Question: I'm a beginner in c# and i wrote myself a program. It checks if all the textboxes is filled correctly then it should display messagebox when save button is pressed but if all the textboxes isn't correct it shouldn't display it

This is the messagebox code:
'''
if (MessageBox.Show("Data is being saved", "Data saving", MessageBoxButtons.OK) == DialogResult.OK)
{
textBox1.Text = "";
textBox2.Text = "";
textBox3.Text = "";
textBox4.Text = "";
}
'''
This is the full code:
'''
using System;
using System.Collections.Generic;
using System.ComponentModel;
using System.Data;
using System.Drawing;
using System.Linq;
using System.Text;
using System.Text.RegularExpressions;
using System.Threading.Tasks;
using System.Windows.Forms;
namespace _5_prakt
{
public partial class Form1 : Form
{
public Form1()
{
InitializeComponent();
}
private void button1_Click(object sender, EventArgs e)
{
Regex regex1 = new Regex("^[a-zA-Z ]+$");
Regex dat = new Regex("^(0<URL>;
Regex epasts = new Regex(@"^([\w\.\-]+)@([\w\-]+)((\.(\w){2,3})+)$");
if (!regex1.IsMatch(textBox1.Text))
{
label5.ForeColor = Color.Red;
label5.Text = "Incorrectly entered name!";
}
else
{
label5.Text = "";
}
if (String.IsNullOrEmpty(textBox1.Text))
{
label5.ForeColor = Color.Red;
label5.Text = "Name wasn't entered!";
}
if (!regex1.IsMatch(textBox2.Text))
{
label6.ForeColor = Color.Red;
label6.Text = "Surname entered incorrectly!";
}
else
{
label6.Text = "";
}
if (String.IsNullOrEmpty(textBox2.Text))
{
label6.ForeColor = Color.Red;
label6.Text = "No surname!";
}
if (!dat.IsMatch(textBox3.Text))
{
label7.ForeColor = Color.Red;
label7.Text = "Incorrect code!";
}
else
{
label7.Text = "";
}
if (String.IsNullOrEmpty(textBox3.Text))
{
label7.ForeColor = Color.Red;
label7.Text = "Not entered!";
}
if (!epasts.IsMatch(textBox4.Text))
{
label8.ForeColor = Color.Red;
label8.Text = "Incorrectly entered email!";
}
else
{
label8.Text = "";
}
if (String.IsNullOrEmpty(textBox4.Text))
{
label8.ForeColor = Color.Red;
label8.Text = "Email not entered!";
}
if (MessageBox.Show("Data is being saved", "Data saving", MessageBoxButtons.OK) == DialogResult.OK)
{
textBox1.Text = "";
textBox2.Text = "";
textBox3.Text = "";
textBox4.Text = "";
}
}
}
}
'''
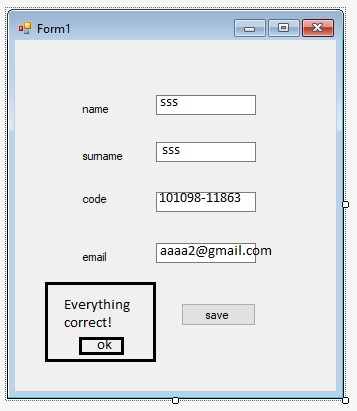
Answer: it's not exactly clear what you are trying to do - but if I understand correctly - you want to keep track of whether there is an error and only do the save if no errors? You can do this with a boolean that will indicate if any errors. Also - your MessageBox only has the Ok button - so it doesn't make sense with an if statement. Did you mean Ok Cancel?
Please see comments in the modified code below:
'''
private void button1_Click(object sender, EventArgs e)
{
Regex regex1 = new Regex("^[a-zA-Z ]+$");
Regex dat = new Regex("^(0<URL>;
Regex epasts = new Regex(@"^([\w\.\-]+)@([\w\-]+)((\.(\w){2,3})+)$");
// Use a boolean to determine whether there is an error
var valid = true;
if (!regex1.IsMatch(textBox1.Text))
{
valid = false;
label5.ForeColor = Color.Red;
label5.Text = "Incorrectly entered name!";
}
else
{
label5.Text = "";
}
if (String.IsNullOrEmpty(textBox1.Text))
{
valid = false;
label5.ForeColor = Color.Red;
label5.Text = "Name wasn't entered!";
}
if (!regex1.IsMatch(textBox2.Text))
{
valid = false;
label6.ForeColor = Color.Red;
label6.Text = "Surname entered incorrectly!";
}
else
{
label6.Text = "";
}
if (String.IsNullOrEmpty(textBox2.Text))
{
valid = false;
label6.ForeColor = Color.Red;
label6.Text = "No surname!";
}
if (!dat.IsMatch(textBox3.Text))
{
valid = false;
label7.ForeColor = Color.Red;
label7.Text = "Incorrect code!";
}
else
{
label7.Text = "";
}
if (String.IsNullOrEmpty(textBox3.Text))
{
valid = false;
label7.ForeColor = Color.Red;
label7.Text = "Not entered!";
}
if (!epasts.IsMatch(textBox4.Text))
{
valid = false;
label8.ForeColor = Color.Red;
label8.Text = "Incorrectly entered email!";
}
else
{
label8.Text = "";
}
if (String.IsNullOrEmpty(textBox4.Text))
{
valid = false;
label8.ForeColor = Color.Red;
label8.Text = "Email not entered!";
}
// Now you can check if there is an error
if (valid)
{
// This doesn't make any sense - because the user can ONLY click ok
//if (MessageBox.Show("Data is being saved", "Data saving", MessageBoxButtons.OK) == DialogResult.OK)
// I think you maybe meant something like this?
if (MessageBox.Show("Data is being saved", "Data saving", MessageBoxButtons.OKCancel) == DialogResult.OK)
{
// And here - I'm assuming you would save the data somewhere and then clear the textboxes?
textBox1.Text = "";
textBox2.Text = "";
textBox3.Text = "";
textBox4.Text = "";
}
}
else
{
MessageBox.Show("Please correct the errors and try again");
}
}
'''